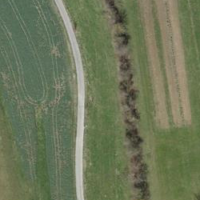
EUNIS habitat code: 52
Species observed at this site:
Agrostemma githago